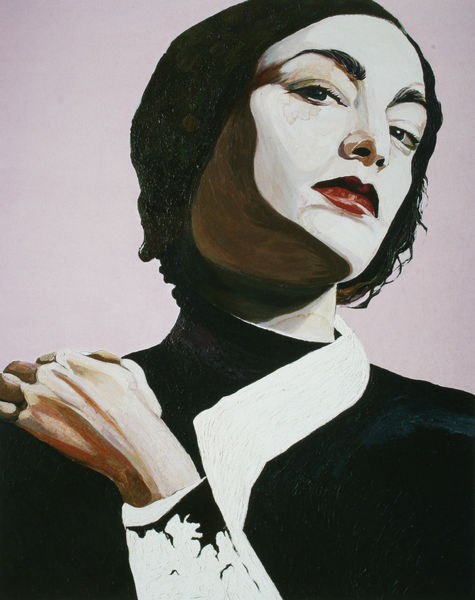
Titel: Die Herrin
Künstler: Cornelia Schleime
Institution: Sammlung Sperling
Schlagwörter: dunkel, hand, kopf, mann, schatten, weiß, blume, blumen, braun, finger, frau, frisur, haar, hintergrund, hut, licht, mund, nase, schwarz, blick, dame, rose, rot, expressionismus, flächig, haube, malerei, mode, muster, anzug, dix, hemd, jacke, mütze, augen, bluse, gesicht, kleidung, kragen, ärmel, bildnis, hals, hände, portrait, porträt, flach, haare, mantel, realismus, augenbrauen, kinn, kontrast, lippe, lippen, rosa, rouge, scheitel, schminke, schulter, helldunkel, wangen, moderne, modern, lila, siebdruck, monochrom, silhouette, werbung, weiblich, realistisch, zeitgenössisch, schmal, brauen, floral, junge, lippenstift, ring, geschminkt, flieder, pink, maske, farbflächen, dali, acryl, plakat, leinwand, manschette, pupille, china, selbstportrait, verachtung, halbprofil, androgyn, männlich, untersicht, sinnlich, frauenporträt, plakativ, rote, froschperspektive, betrachterblick, überheblich, handrücken, fraz, andy, warhol, vamp, andy warhol, wimper, portröt, painting, blick von oben, hochmütigkeit, liechtenstein, poart, scfhwarz, sooto in su, unteransicht, von unten, ôl